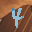
Label: 4